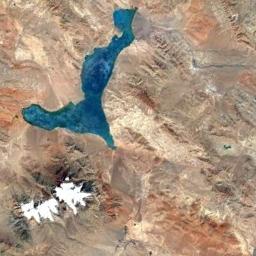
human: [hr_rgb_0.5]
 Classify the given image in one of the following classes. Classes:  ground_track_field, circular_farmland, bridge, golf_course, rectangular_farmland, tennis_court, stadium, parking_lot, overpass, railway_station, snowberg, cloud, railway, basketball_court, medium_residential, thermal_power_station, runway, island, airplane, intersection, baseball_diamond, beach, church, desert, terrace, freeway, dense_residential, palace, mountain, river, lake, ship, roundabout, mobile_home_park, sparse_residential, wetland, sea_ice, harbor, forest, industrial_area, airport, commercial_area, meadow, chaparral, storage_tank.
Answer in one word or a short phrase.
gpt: lake